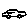
Label: car